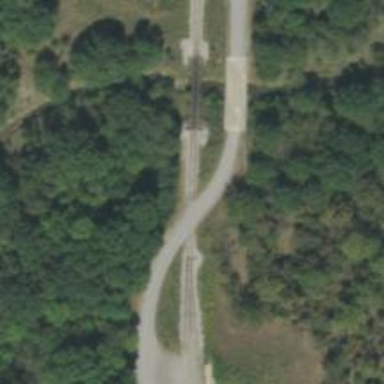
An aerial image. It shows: Residential road passing over viaduct bridge.